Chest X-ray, PA view. Patient: 27 years old, sex F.
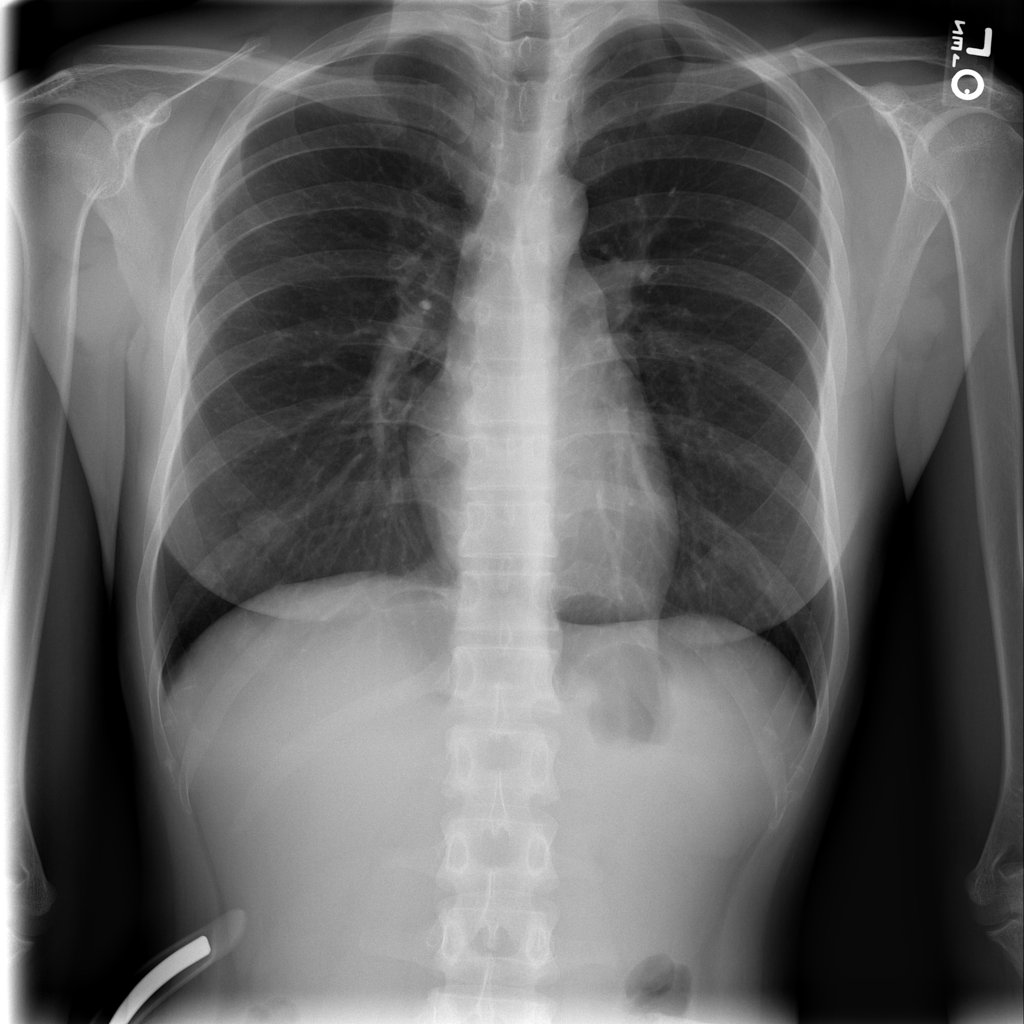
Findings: No Finding